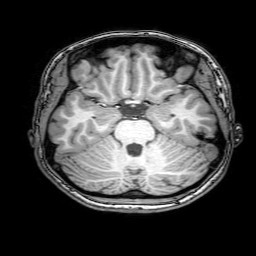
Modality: T1w
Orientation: coronal
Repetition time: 0.00828 s
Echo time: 0.00388 s